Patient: sex F, age 36
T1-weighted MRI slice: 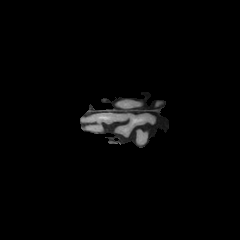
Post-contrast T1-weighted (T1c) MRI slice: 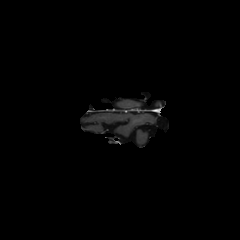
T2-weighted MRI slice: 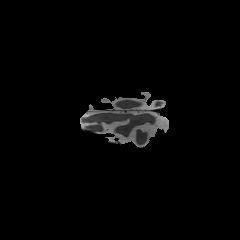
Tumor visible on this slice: no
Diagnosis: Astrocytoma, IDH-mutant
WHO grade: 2